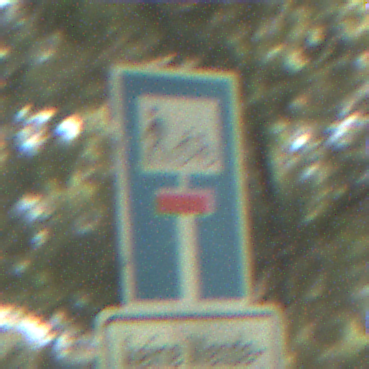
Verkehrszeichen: SackgasseRadverkehrFussgaengerDurchlaessig
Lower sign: HinweisGeaenderteVorfahrtVerkehrsfuehrungVerkehrsregelung3
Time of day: MorningAfternoon
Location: Outdoor (Nature)
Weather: Clear
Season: NotSpecified
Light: Natural